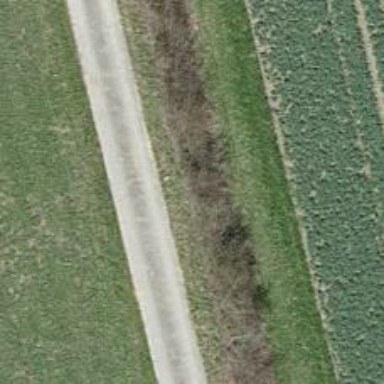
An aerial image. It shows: Hedge barrier.